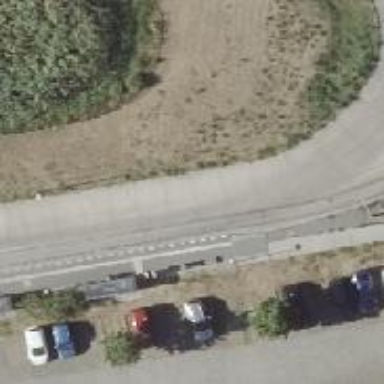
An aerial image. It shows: Tram stop.